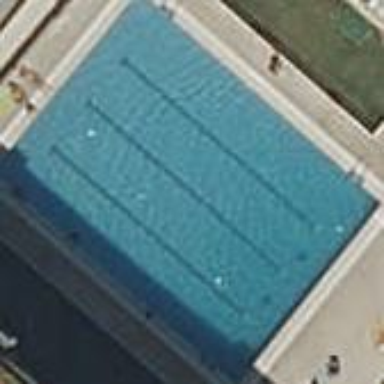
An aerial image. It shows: Swimming pool located in leisure land.